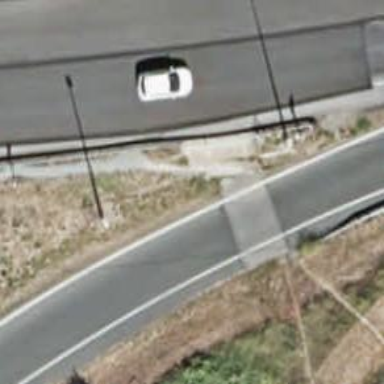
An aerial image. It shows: Trunk link highway.